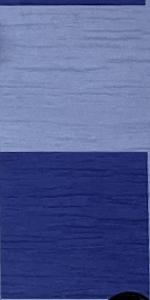
Label: Empty